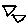
Label: triangle